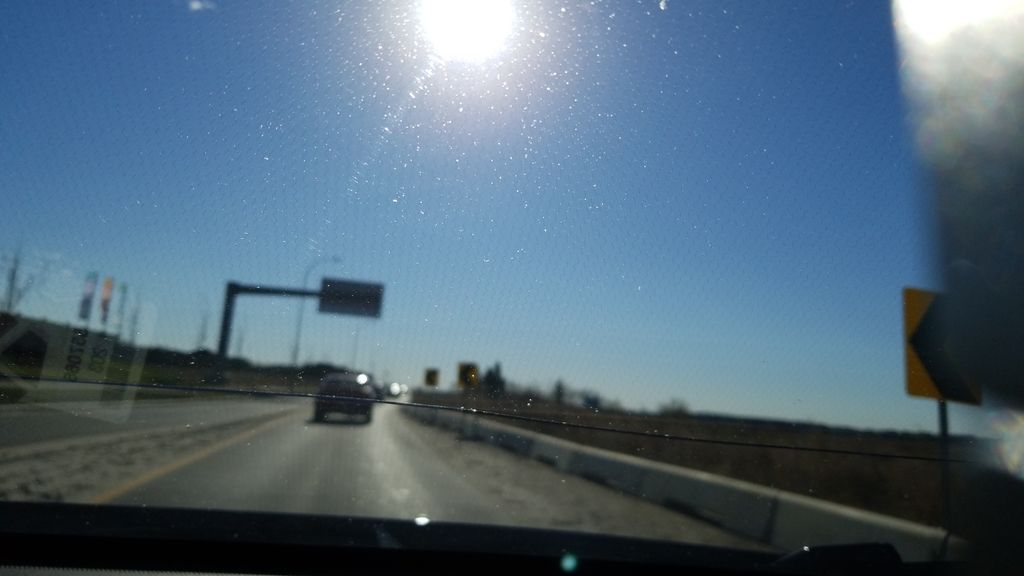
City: edmonton